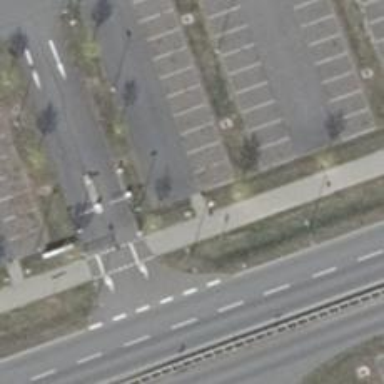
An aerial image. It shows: Footway along the road.